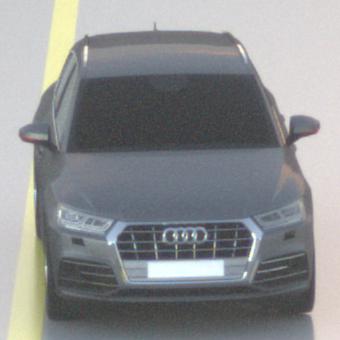
Make: Audi
Model: Q5 45 TFSI
Detailed model: Q5 (FY)
Model produced from: 2019/01
Model produced until: 2019/05
Doors: 5
Color: gray
Road condition: wet road
Daytime: sunrise or sunset
Contrast: low contrast